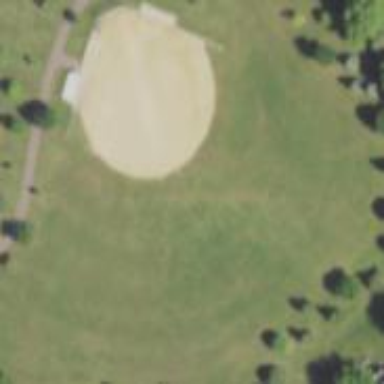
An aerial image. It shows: Baseball pitch for leisure and sports activities.